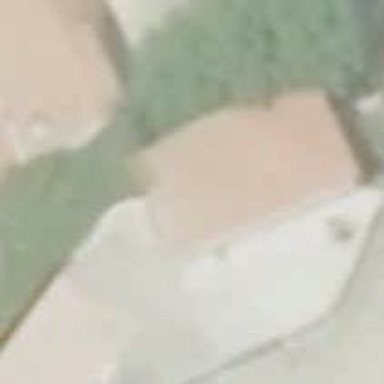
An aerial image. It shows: Simple house.